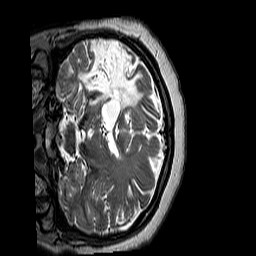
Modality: T2w
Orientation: coronal
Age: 44
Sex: female
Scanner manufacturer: siemens
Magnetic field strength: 3 T
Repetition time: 3.2 s
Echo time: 0.212 s